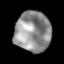
Tissue: lung
Cell type: Others
Senescence score: 0.2139
Nuclear area (px): 1421
Mean DAPI intensity: 145.623